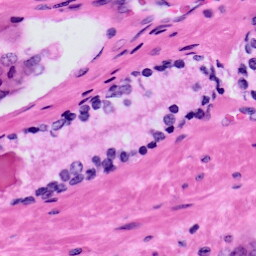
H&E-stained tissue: Prostate